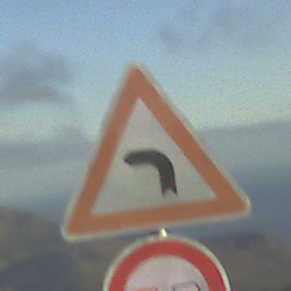
Verkehrszeichen: KurveLinks
Zusatzzeichen unten: Ueberholverbot
Umgebung: Outdoor, Nature
Tageszeit: SunriseSunset
Wetter: PartlyCloudy
Licht: Natural
Jahreszeit: NotSpecified
Kontrast: HighContrast